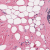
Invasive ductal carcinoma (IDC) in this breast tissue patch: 1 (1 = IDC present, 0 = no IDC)